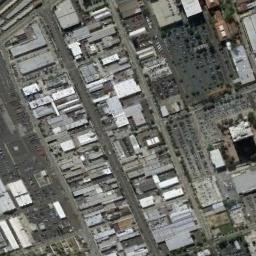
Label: industrial_area